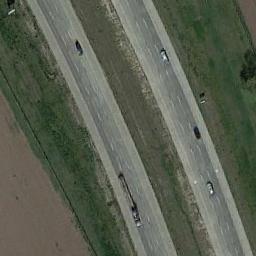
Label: freeway